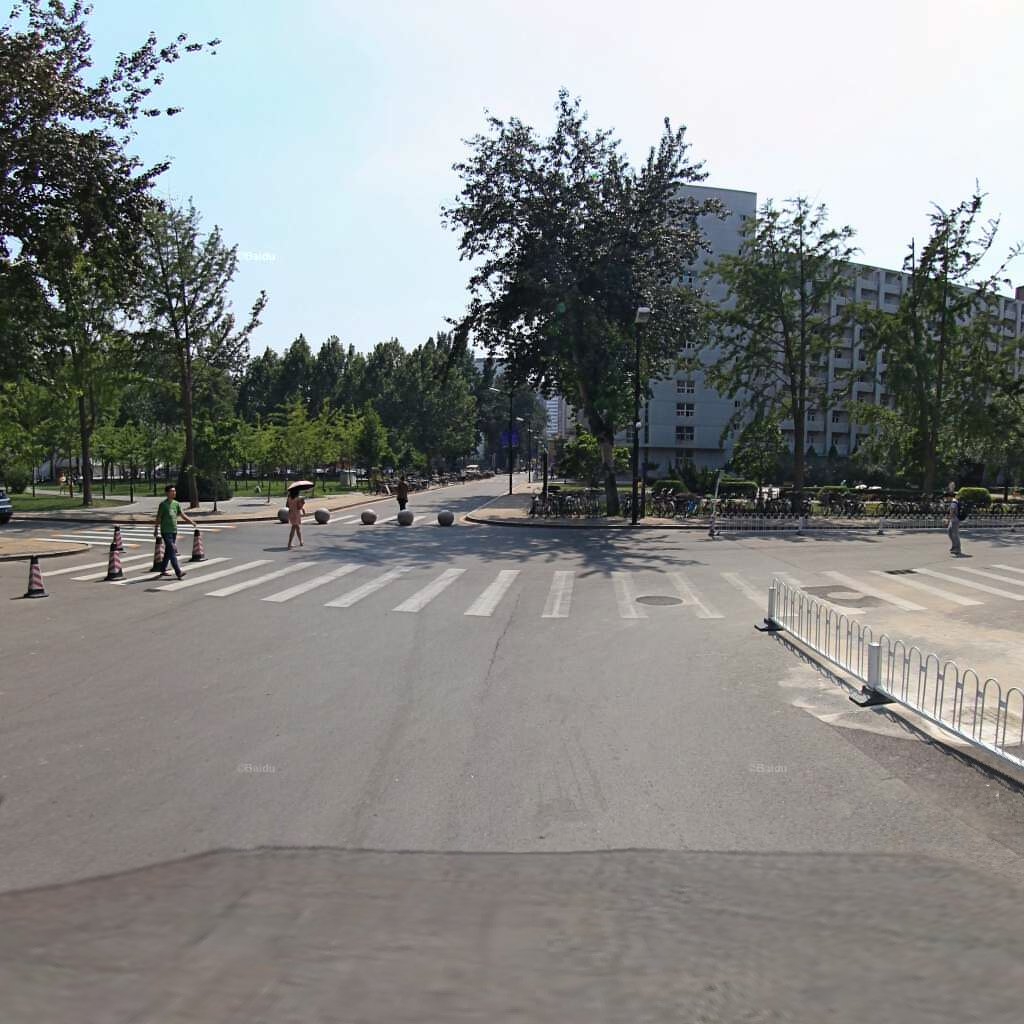
Region: Haidian
Road damage annotations: longitudinal crack, manhole cover, manhole cover